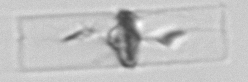
Label: Dactyliosolen_blavyanus